Question: What is the value of the measurement in the image?
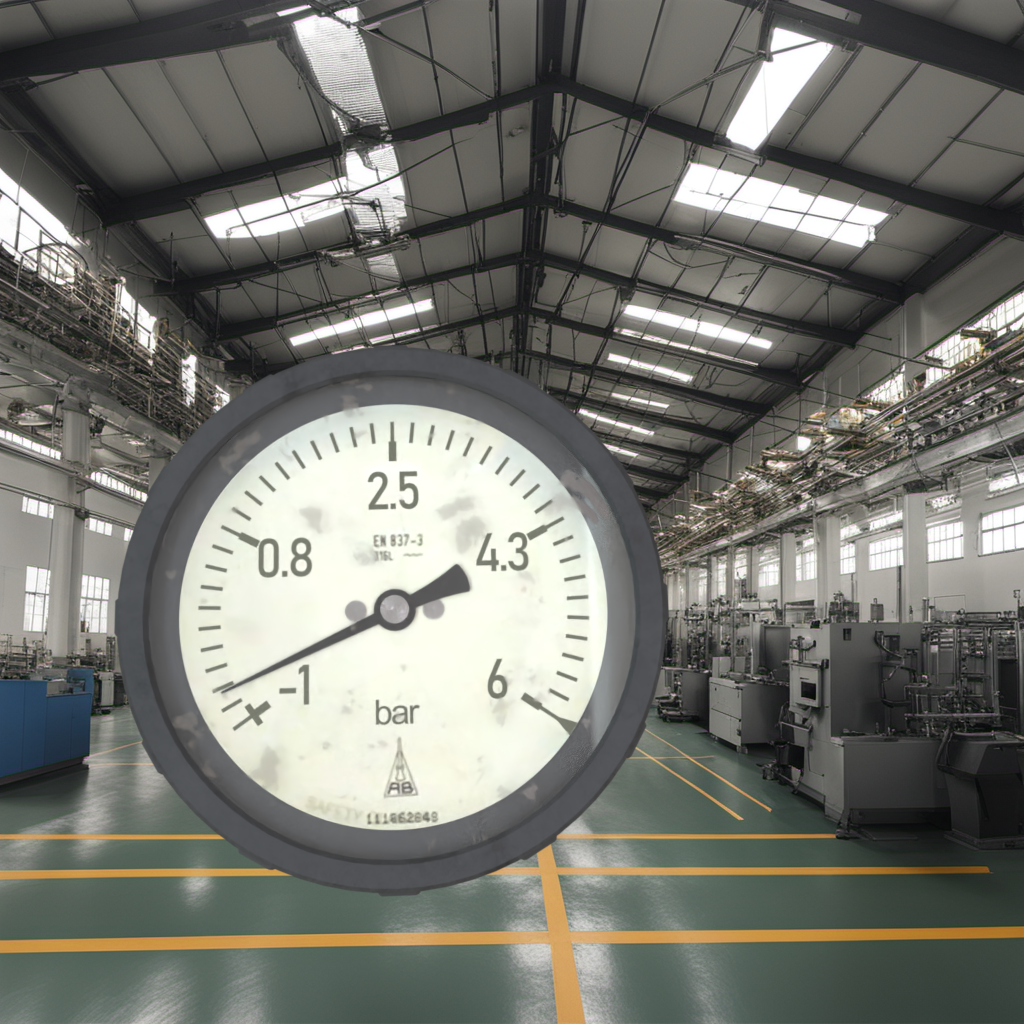
Answer: The result is -0.69
Question: What is the reading range of the measurement in the image?
Answer: The range is from -1 to 6
Question: What is the minimum and maximum value of this measurement?
Answer: The minimum value is -1 and the maximum value is 6